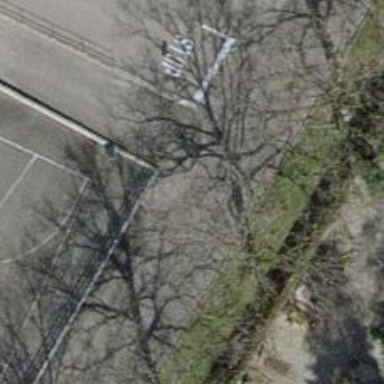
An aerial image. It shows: Asphalt sidewalk along the footway.